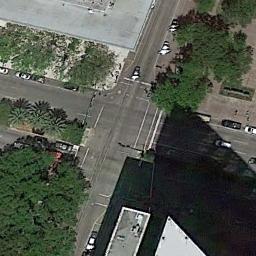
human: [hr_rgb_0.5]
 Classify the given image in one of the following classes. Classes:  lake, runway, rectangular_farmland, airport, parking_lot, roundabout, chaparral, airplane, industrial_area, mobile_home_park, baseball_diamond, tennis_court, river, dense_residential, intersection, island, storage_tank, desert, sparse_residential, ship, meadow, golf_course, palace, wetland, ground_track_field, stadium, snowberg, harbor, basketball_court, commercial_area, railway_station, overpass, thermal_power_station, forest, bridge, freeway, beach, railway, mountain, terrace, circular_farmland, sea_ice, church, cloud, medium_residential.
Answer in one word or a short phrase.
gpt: intersection